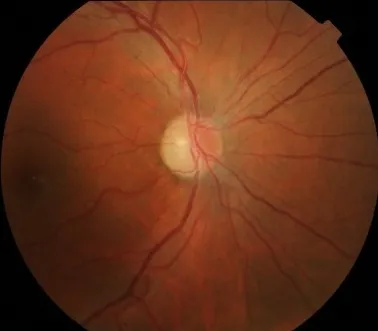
Fundus examination of the right eye at initiation of treatment with idebenone.
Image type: ophthalmic_imaging (fundus_photograph)